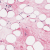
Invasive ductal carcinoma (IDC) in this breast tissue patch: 0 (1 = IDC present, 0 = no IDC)